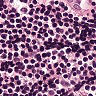
Metastatic tissue present: no